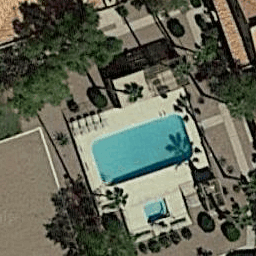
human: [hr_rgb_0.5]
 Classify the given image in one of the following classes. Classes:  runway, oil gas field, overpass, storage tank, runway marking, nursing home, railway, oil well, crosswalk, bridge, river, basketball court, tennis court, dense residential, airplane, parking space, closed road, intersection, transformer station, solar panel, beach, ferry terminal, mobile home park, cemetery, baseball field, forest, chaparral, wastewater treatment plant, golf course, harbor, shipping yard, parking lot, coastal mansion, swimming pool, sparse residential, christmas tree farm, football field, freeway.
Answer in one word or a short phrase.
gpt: swimming pool